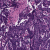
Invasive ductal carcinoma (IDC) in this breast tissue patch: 1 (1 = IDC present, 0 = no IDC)